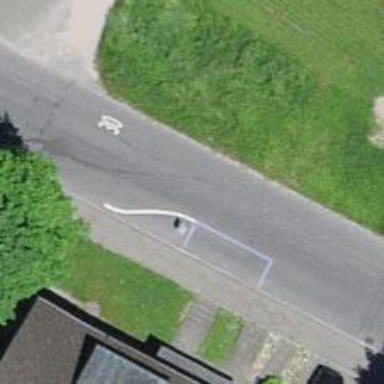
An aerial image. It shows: Traffic calming feature called choker.